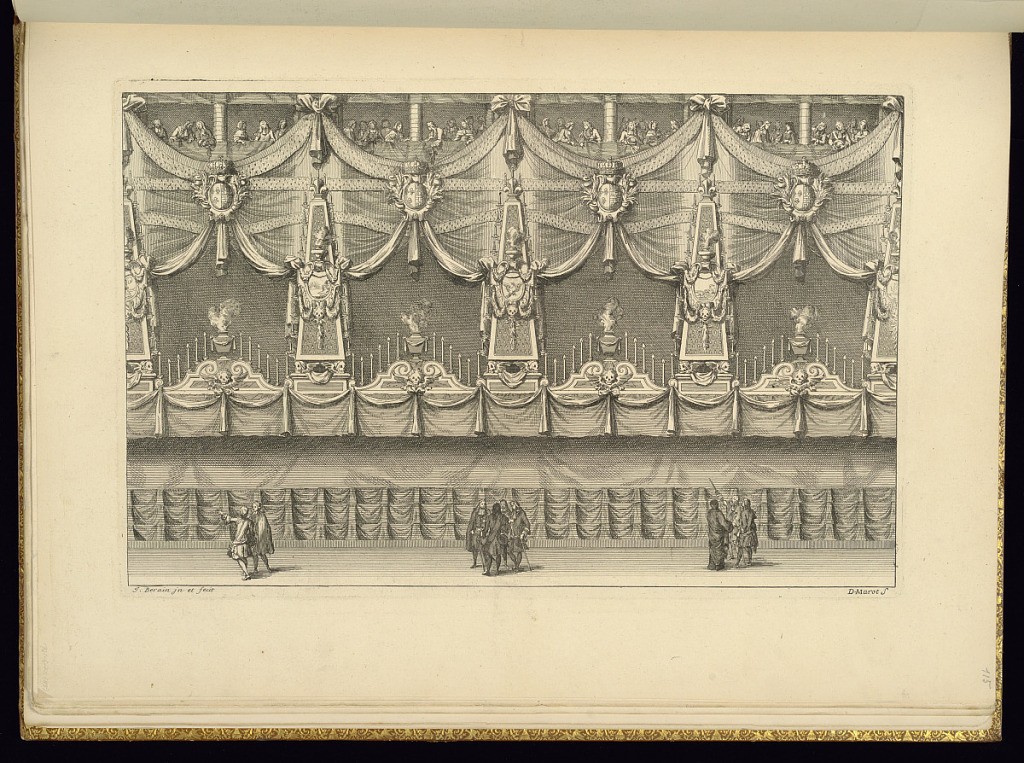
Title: Mausoleum
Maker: Jean Berain, the elder, French, 1640-1711
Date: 1711
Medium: Engraving on laid paper
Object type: Bound print
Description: Scene set within a multi-level mausoleum. The burial space is divided into four, each space with a tomb fronted by a winged skull and topped by candles and a smoking vase. There are groups of figures gathered and socializing on a heavily draped upper level, as well as on the ground floor. The plate is signed.